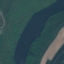
Land use / land cover: River